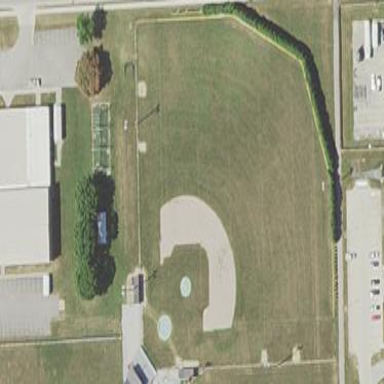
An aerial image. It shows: Baseball pitch for leisure land activities.